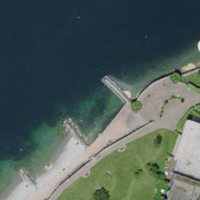
EUNIS habitat code: 14
Species observed at this site:
Cygnus olor